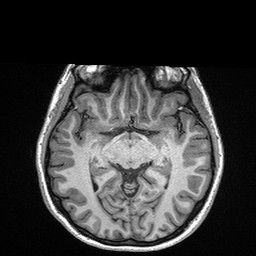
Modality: T1w
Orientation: coronal
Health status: healthy
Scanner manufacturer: siemens
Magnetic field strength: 3 T
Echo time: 0.00298 s